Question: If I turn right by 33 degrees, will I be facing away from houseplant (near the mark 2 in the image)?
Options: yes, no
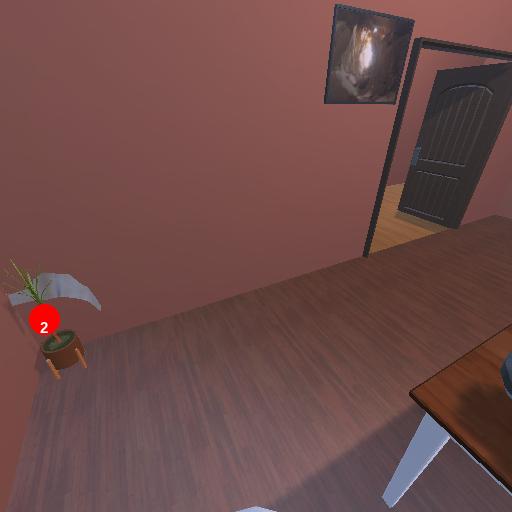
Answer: yes